Question: I want to make a grid 3x3, but problem is that the height on some of the cells will expand with content.
Apart from those height marked with the red arrows, the rest is fixed px.
I made a 3x3 grid with divs to test:
'''
<div id="container">
<div id="one">1</div> <div id="two">2</div> <div id="three">3</div>
<div id="four">4</div> <div id="five">5</div> <div id="six">6</div>
<div id="seven">7</div> <div id="eight">8</div> <div id="nine">9</div>
</div>
#container {
width: 300px;
margin: 0px auto;
}
#one, #two, #three, #four, #five, #six, #seven, #eight, #nine {
width: 100px;
float: left;
padding: 0px; 0px;
text-align: center;
}
'''
But as soon as I change one height they jump out of place.
Any idea?

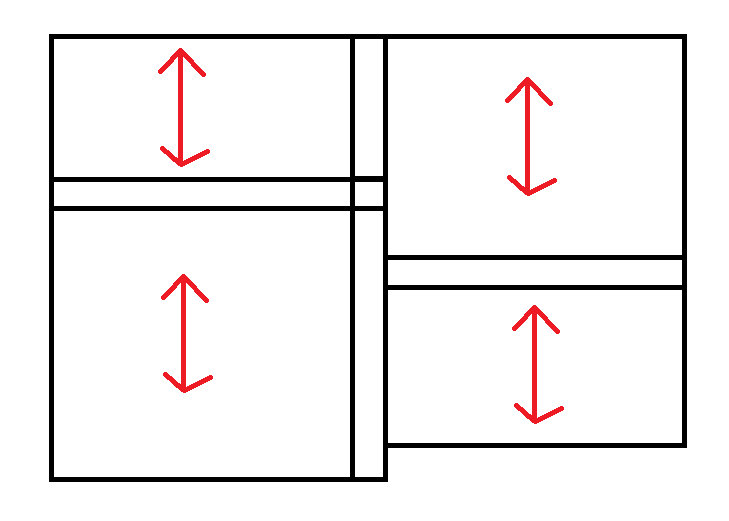
Answer: It looks to me like you want columns.
A structure like this:
'''
<div class="column-thing">
<div class="left-thing">
<div>A</div>
<div>C</div>
</div>
<div class="right-thing">
<div>B<br>B</div>
<div>D</div>
</div>
</div>
'''
And some absolute positioning:
'''
.column-thing {
position: relative;
}
.left-thing {
left: 0;
position: absolute;
right: 50%;
}
.right-thing {
left: 50%;
position: absolute;
right: 0;
}
'''
<URL>